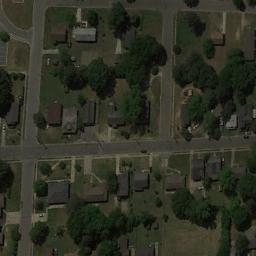
Label: residential